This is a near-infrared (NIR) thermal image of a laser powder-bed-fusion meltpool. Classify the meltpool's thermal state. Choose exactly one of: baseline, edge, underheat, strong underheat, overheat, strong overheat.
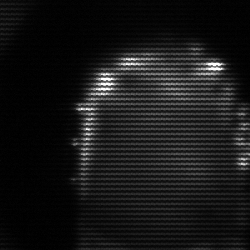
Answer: baseline